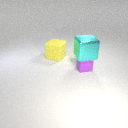
large yellow rubber cube behind small purple rubber cube